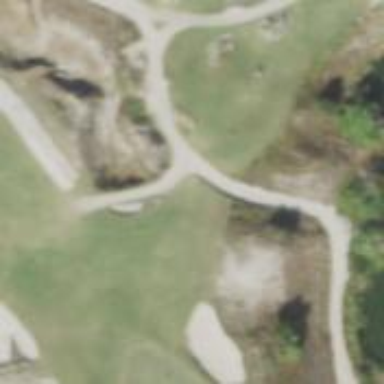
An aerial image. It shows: Path for both roads and golfers.